Field crop: tomato
Growth stage: 1
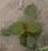
Species: solanum